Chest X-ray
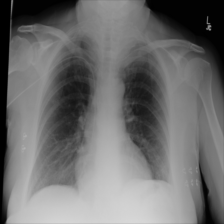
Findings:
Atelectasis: negative
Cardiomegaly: negative
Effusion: negative
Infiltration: negative
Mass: negative
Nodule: negative
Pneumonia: negative
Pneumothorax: negative
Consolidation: negative
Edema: negative
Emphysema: negative
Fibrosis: negative
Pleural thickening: negative
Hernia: negative